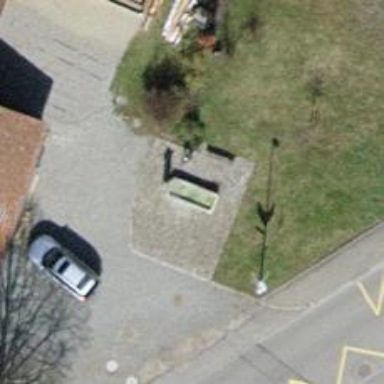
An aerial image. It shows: Fountain that functions as water well.